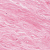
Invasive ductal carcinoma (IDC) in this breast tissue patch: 0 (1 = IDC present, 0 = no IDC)